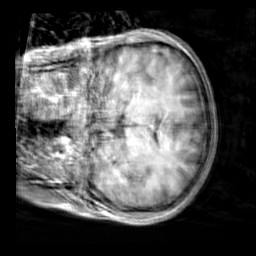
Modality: T1w
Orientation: coronal
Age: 20
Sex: male
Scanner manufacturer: siemens
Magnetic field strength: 3 T
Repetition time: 2.3 s
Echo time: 0.00303 s